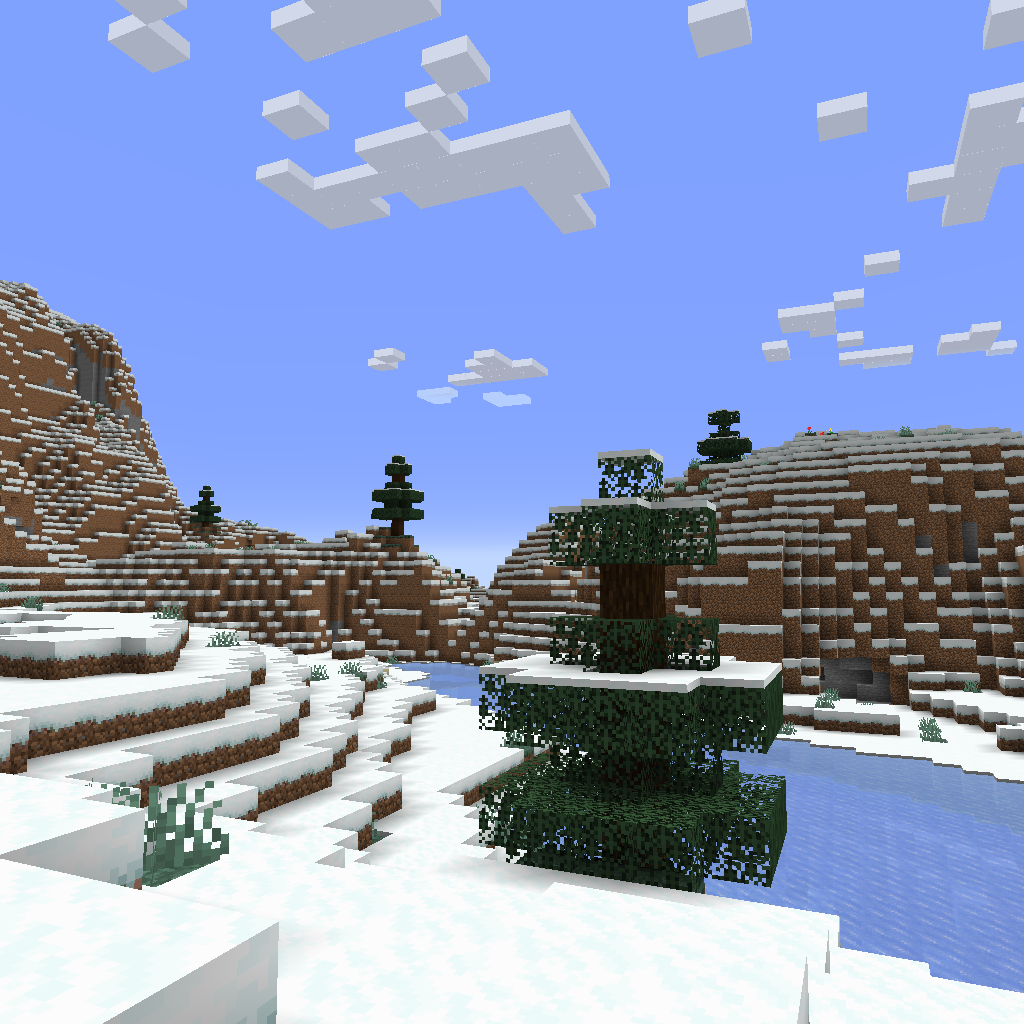
tree in front of snowy river